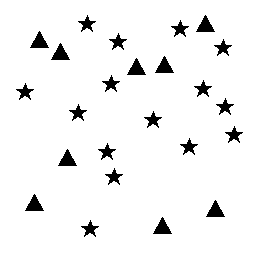
Squares: 0
Triangles: 9
Stars: 15
Total shapes: 24